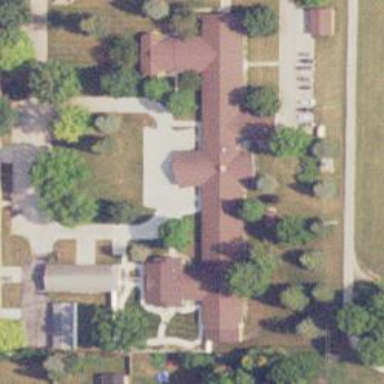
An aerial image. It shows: Nursing home.